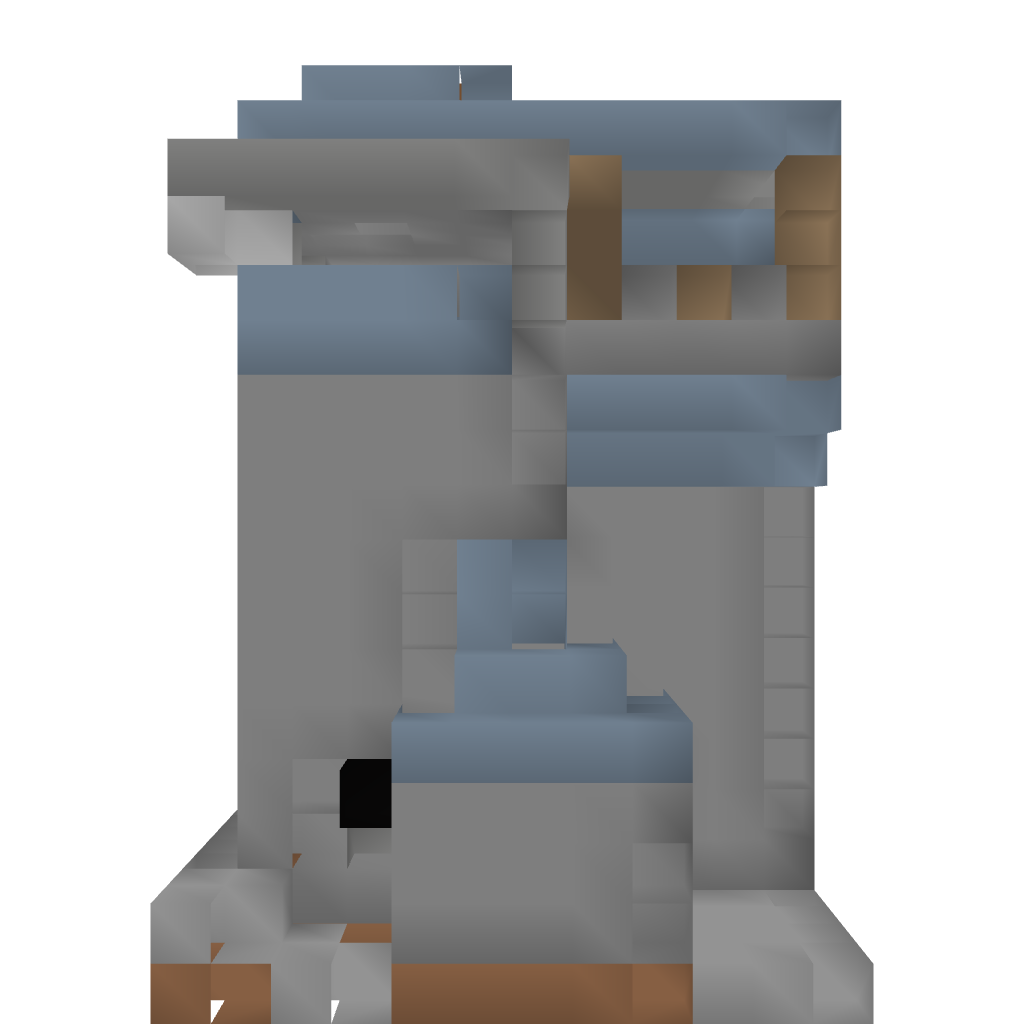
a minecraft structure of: Minecart(railess)